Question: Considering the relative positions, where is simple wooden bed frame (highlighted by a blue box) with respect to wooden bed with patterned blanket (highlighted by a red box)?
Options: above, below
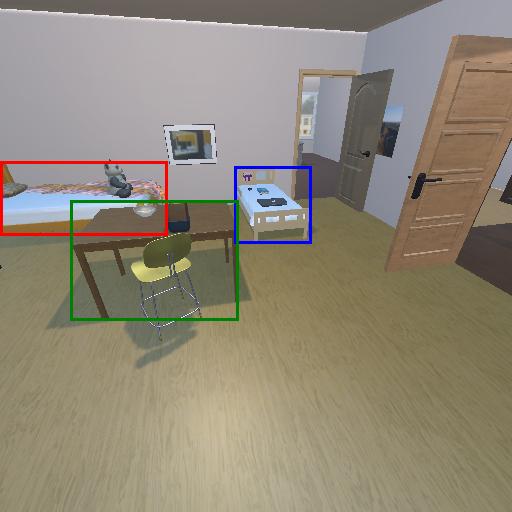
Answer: above